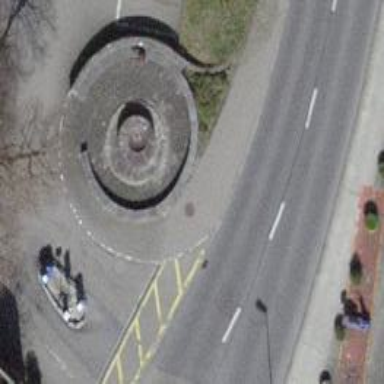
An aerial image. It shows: Beautiful fountain.